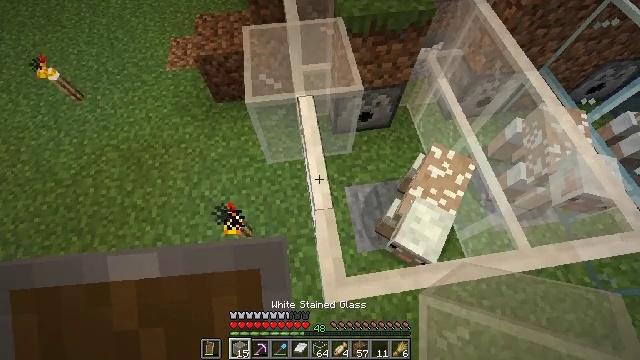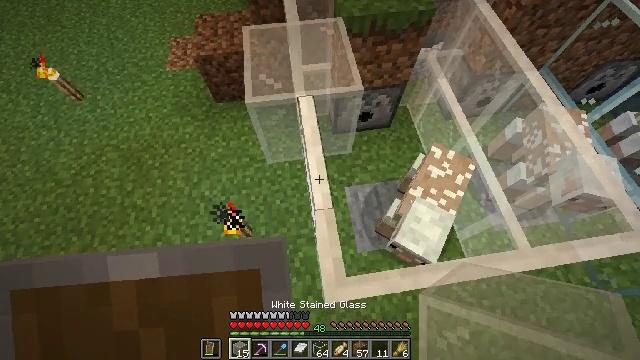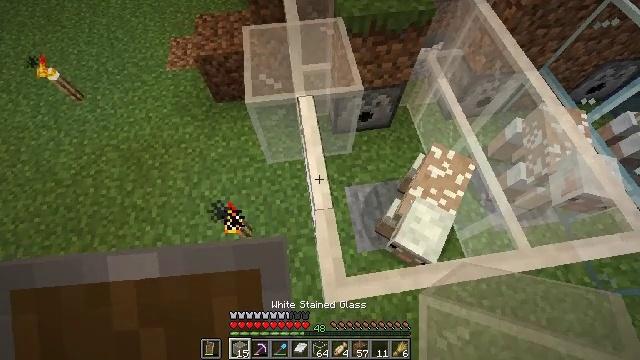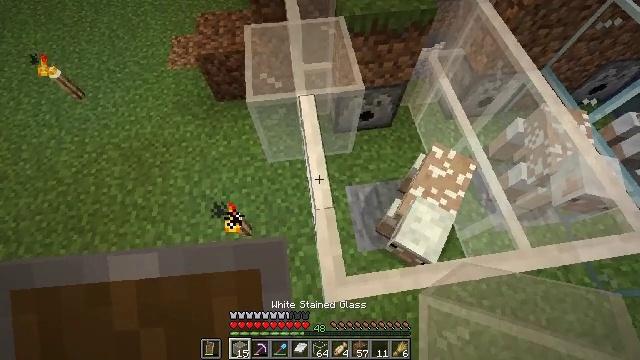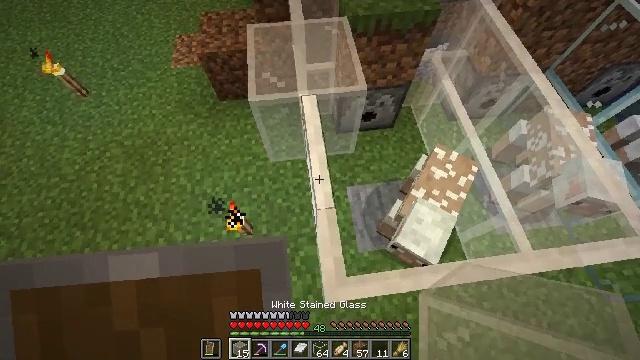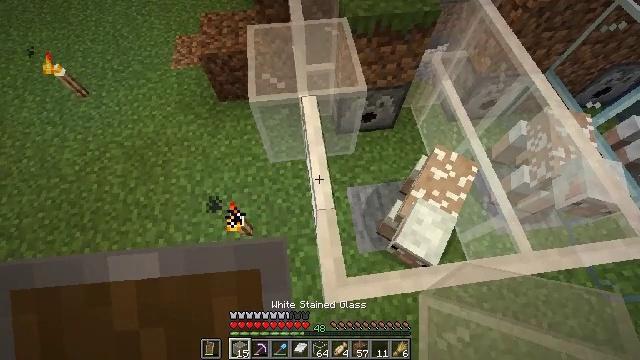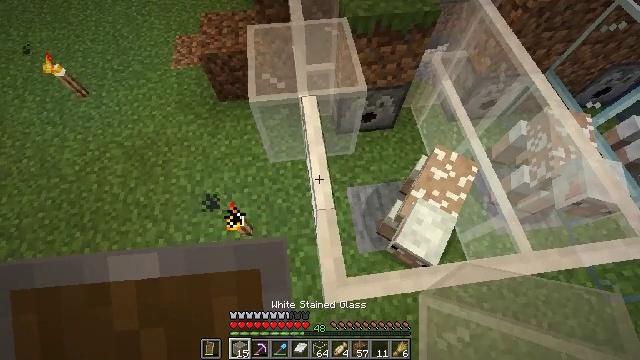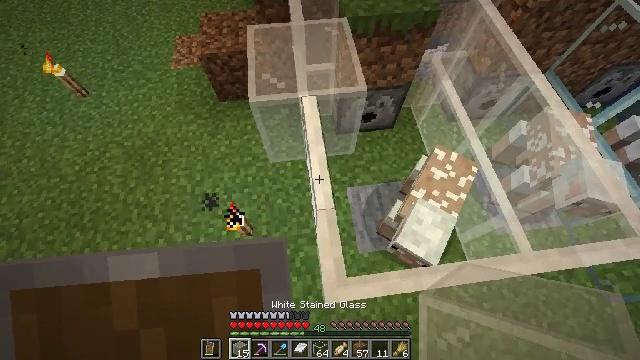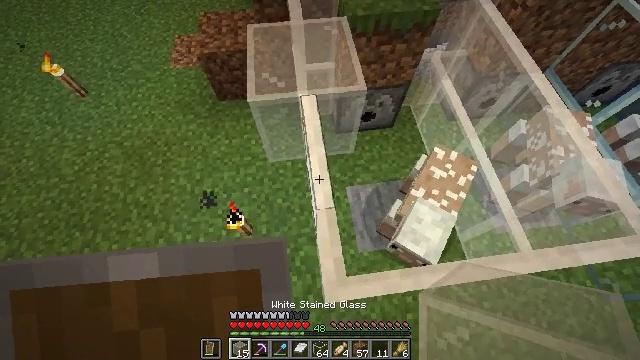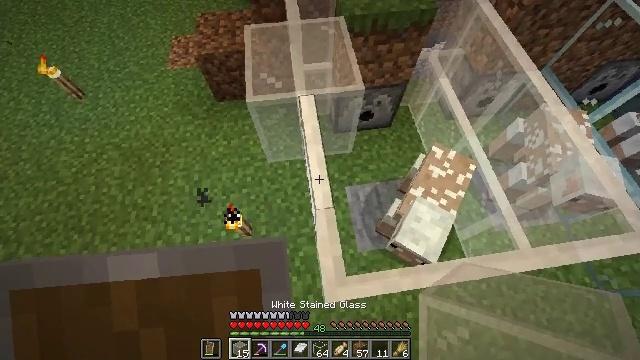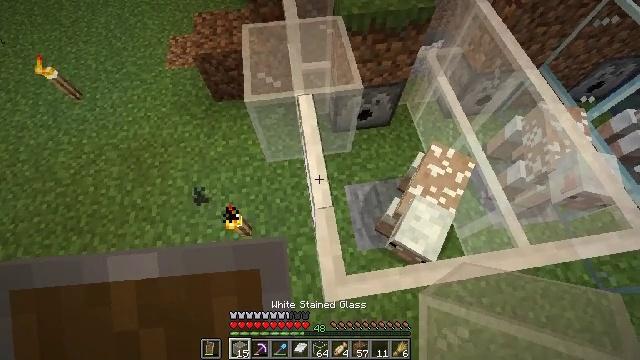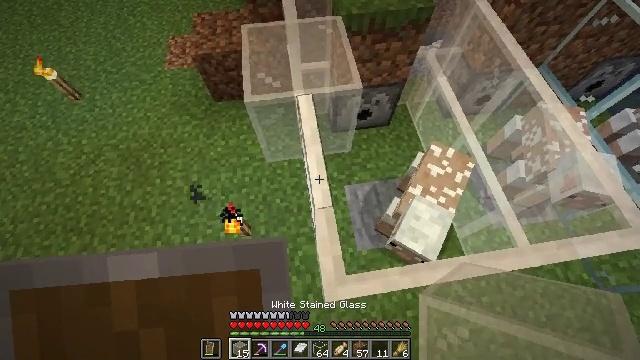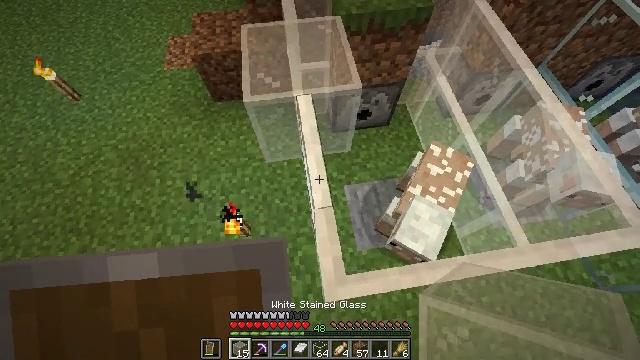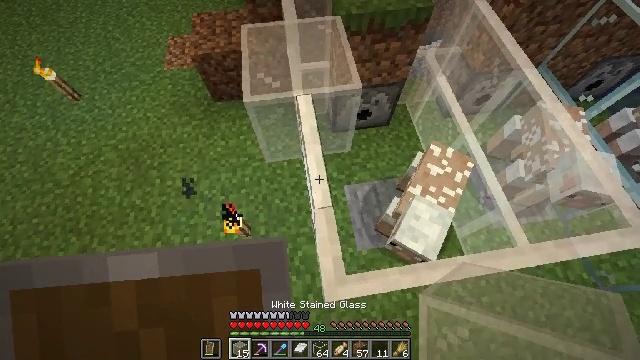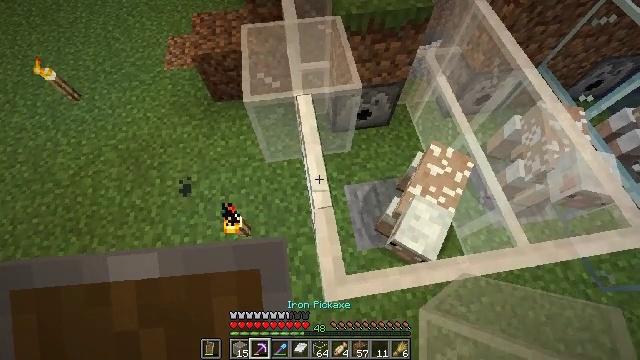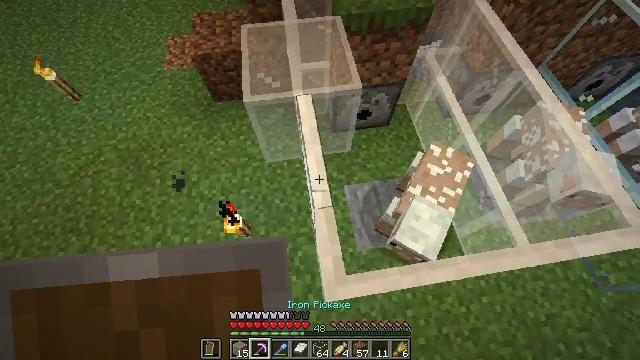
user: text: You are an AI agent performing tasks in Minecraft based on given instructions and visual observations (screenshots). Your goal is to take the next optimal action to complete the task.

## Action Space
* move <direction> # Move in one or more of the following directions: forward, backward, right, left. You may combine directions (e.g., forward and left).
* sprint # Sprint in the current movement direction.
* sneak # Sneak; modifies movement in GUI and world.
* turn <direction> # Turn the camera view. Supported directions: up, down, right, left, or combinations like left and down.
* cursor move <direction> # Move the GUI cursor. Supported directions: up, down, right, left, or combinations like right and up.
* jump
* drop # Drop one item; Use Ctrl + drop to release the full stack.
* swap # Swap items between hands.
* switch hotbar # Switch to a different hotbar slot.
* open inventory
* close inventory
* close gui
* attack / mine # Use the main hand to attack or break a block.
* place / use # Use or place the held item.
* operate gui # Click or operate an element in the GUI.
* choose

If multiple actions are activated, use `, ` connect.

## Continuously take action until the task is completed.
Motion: motion action
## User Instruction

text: Mine white stained glass pane from a window.
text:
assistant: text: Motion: no_op
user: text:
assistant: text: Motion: no_op
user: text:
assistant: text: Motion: no_op
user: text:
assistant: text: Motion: no_op
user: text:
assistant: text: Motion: no_op
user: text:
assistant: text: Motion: no_op
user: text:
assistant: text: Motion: no_op
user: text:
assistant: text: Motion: no_op
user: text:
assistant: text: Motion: no_op
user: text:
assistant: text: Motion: no_op
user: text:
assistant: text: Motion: no_op
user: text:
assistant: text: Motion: no_op
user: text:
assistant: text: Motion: no_op
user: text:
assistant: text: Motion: no_op
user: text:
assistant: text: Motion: no_op
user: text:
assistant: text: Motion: no_op
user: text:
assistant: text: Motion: no_op
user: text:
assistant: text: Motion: move forward
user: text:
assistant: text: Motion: move forward
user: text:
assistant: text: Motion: move forward
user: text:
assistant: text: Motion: turn down
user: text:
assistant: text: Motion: turn down
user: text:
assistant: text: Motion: turn down
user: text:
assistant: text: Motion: turn left and down
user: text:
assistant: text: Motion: turn left and down
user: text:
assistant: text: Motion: turn left
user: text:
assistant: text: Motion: turn left
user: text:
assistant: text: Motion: no_op
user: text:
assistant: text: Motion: no_op
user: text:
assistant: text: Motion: no_op